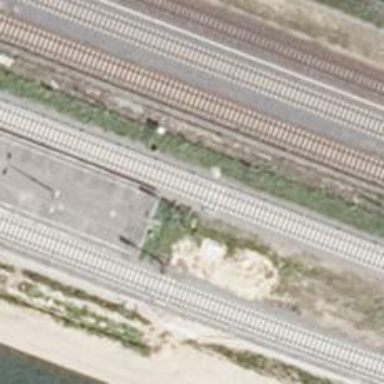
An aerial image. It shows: Railway signal.